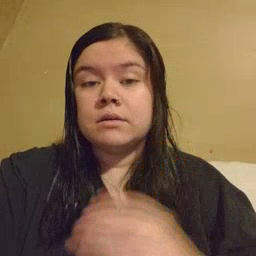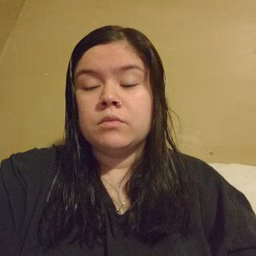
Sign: many